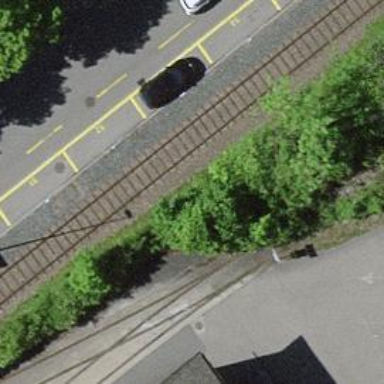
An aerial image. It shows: Single railway spur track.